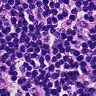
Metastatic tissue present: no